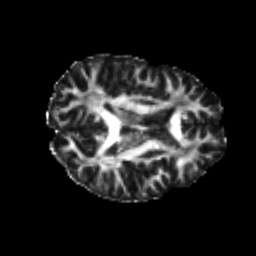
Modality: FA
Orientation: axial
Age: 21
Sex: male
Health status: healthy
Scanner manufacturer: philips
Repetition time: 7.387 s
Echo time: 0.08599 s